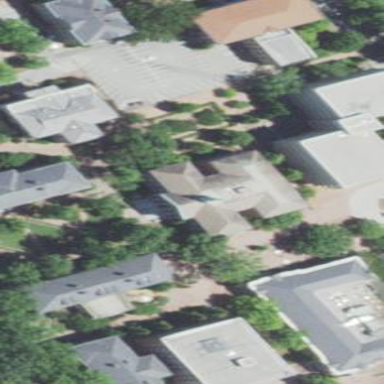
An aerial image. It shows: University building.